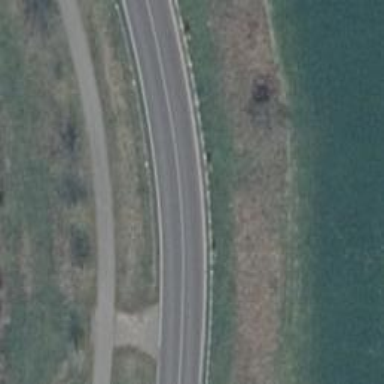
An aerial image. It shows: Tertiary road.